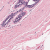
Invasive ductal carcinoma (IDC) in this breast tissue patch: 0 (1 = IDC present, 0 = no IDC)